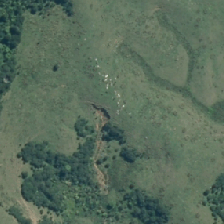
Land cover: high_producing_grassland